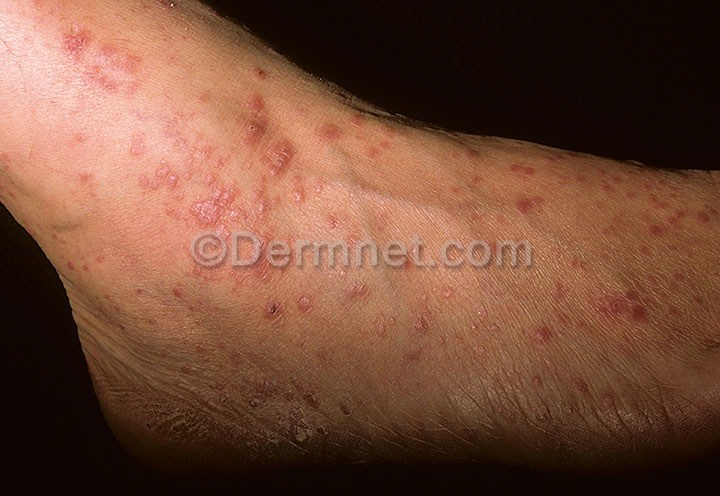
Disease: Psoriasis pictures Lichen Planus and related diseases